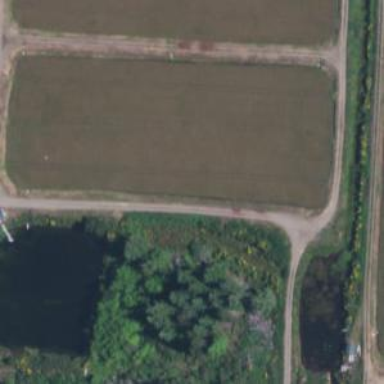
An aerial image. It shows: Farmland where cranberries are grown.